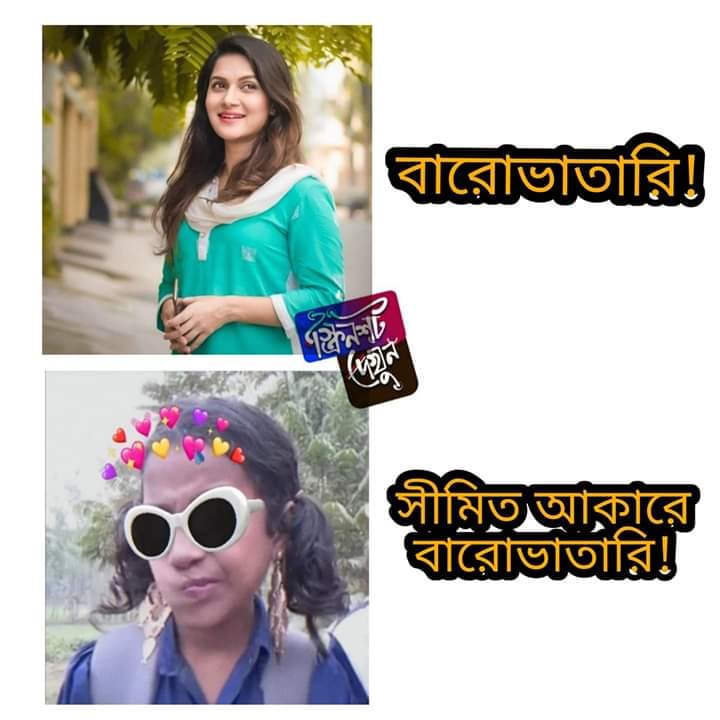
Caption: বারোভাতারি !  সীমিত আকারে বারোভাতারি !
Label: hate